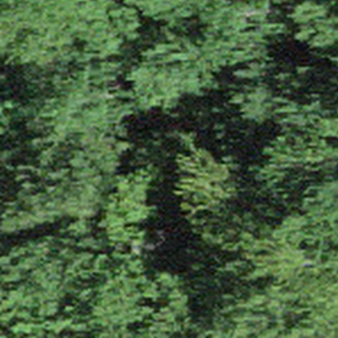
Label: other